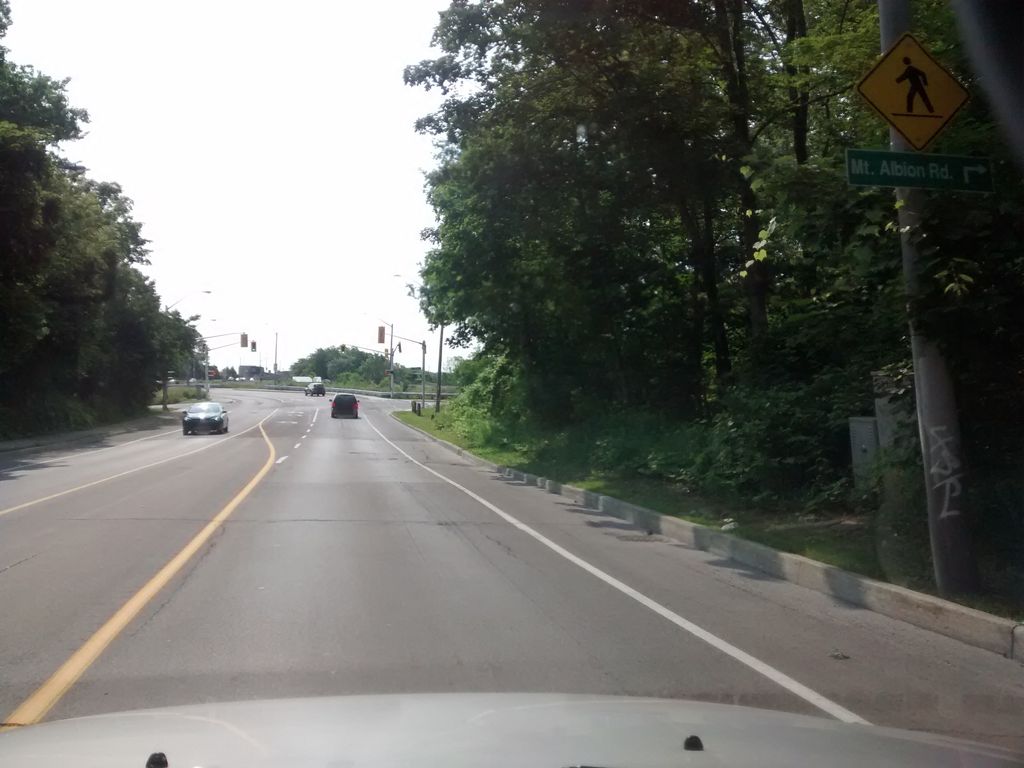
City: hamilton